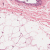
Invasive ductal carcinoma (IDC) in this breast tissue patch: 0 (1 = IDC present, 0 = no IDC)